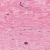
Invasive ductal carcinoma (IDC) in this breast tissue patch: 0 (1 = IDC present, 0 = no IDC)